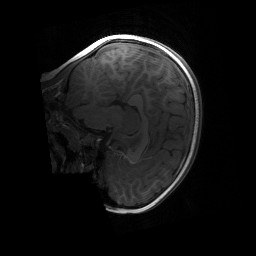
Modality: T1w
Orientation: sagittal
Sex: female
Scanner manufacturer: siemens
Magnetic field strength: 3 T
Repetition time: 1.9 s
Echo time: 0.00243 s